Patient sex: M
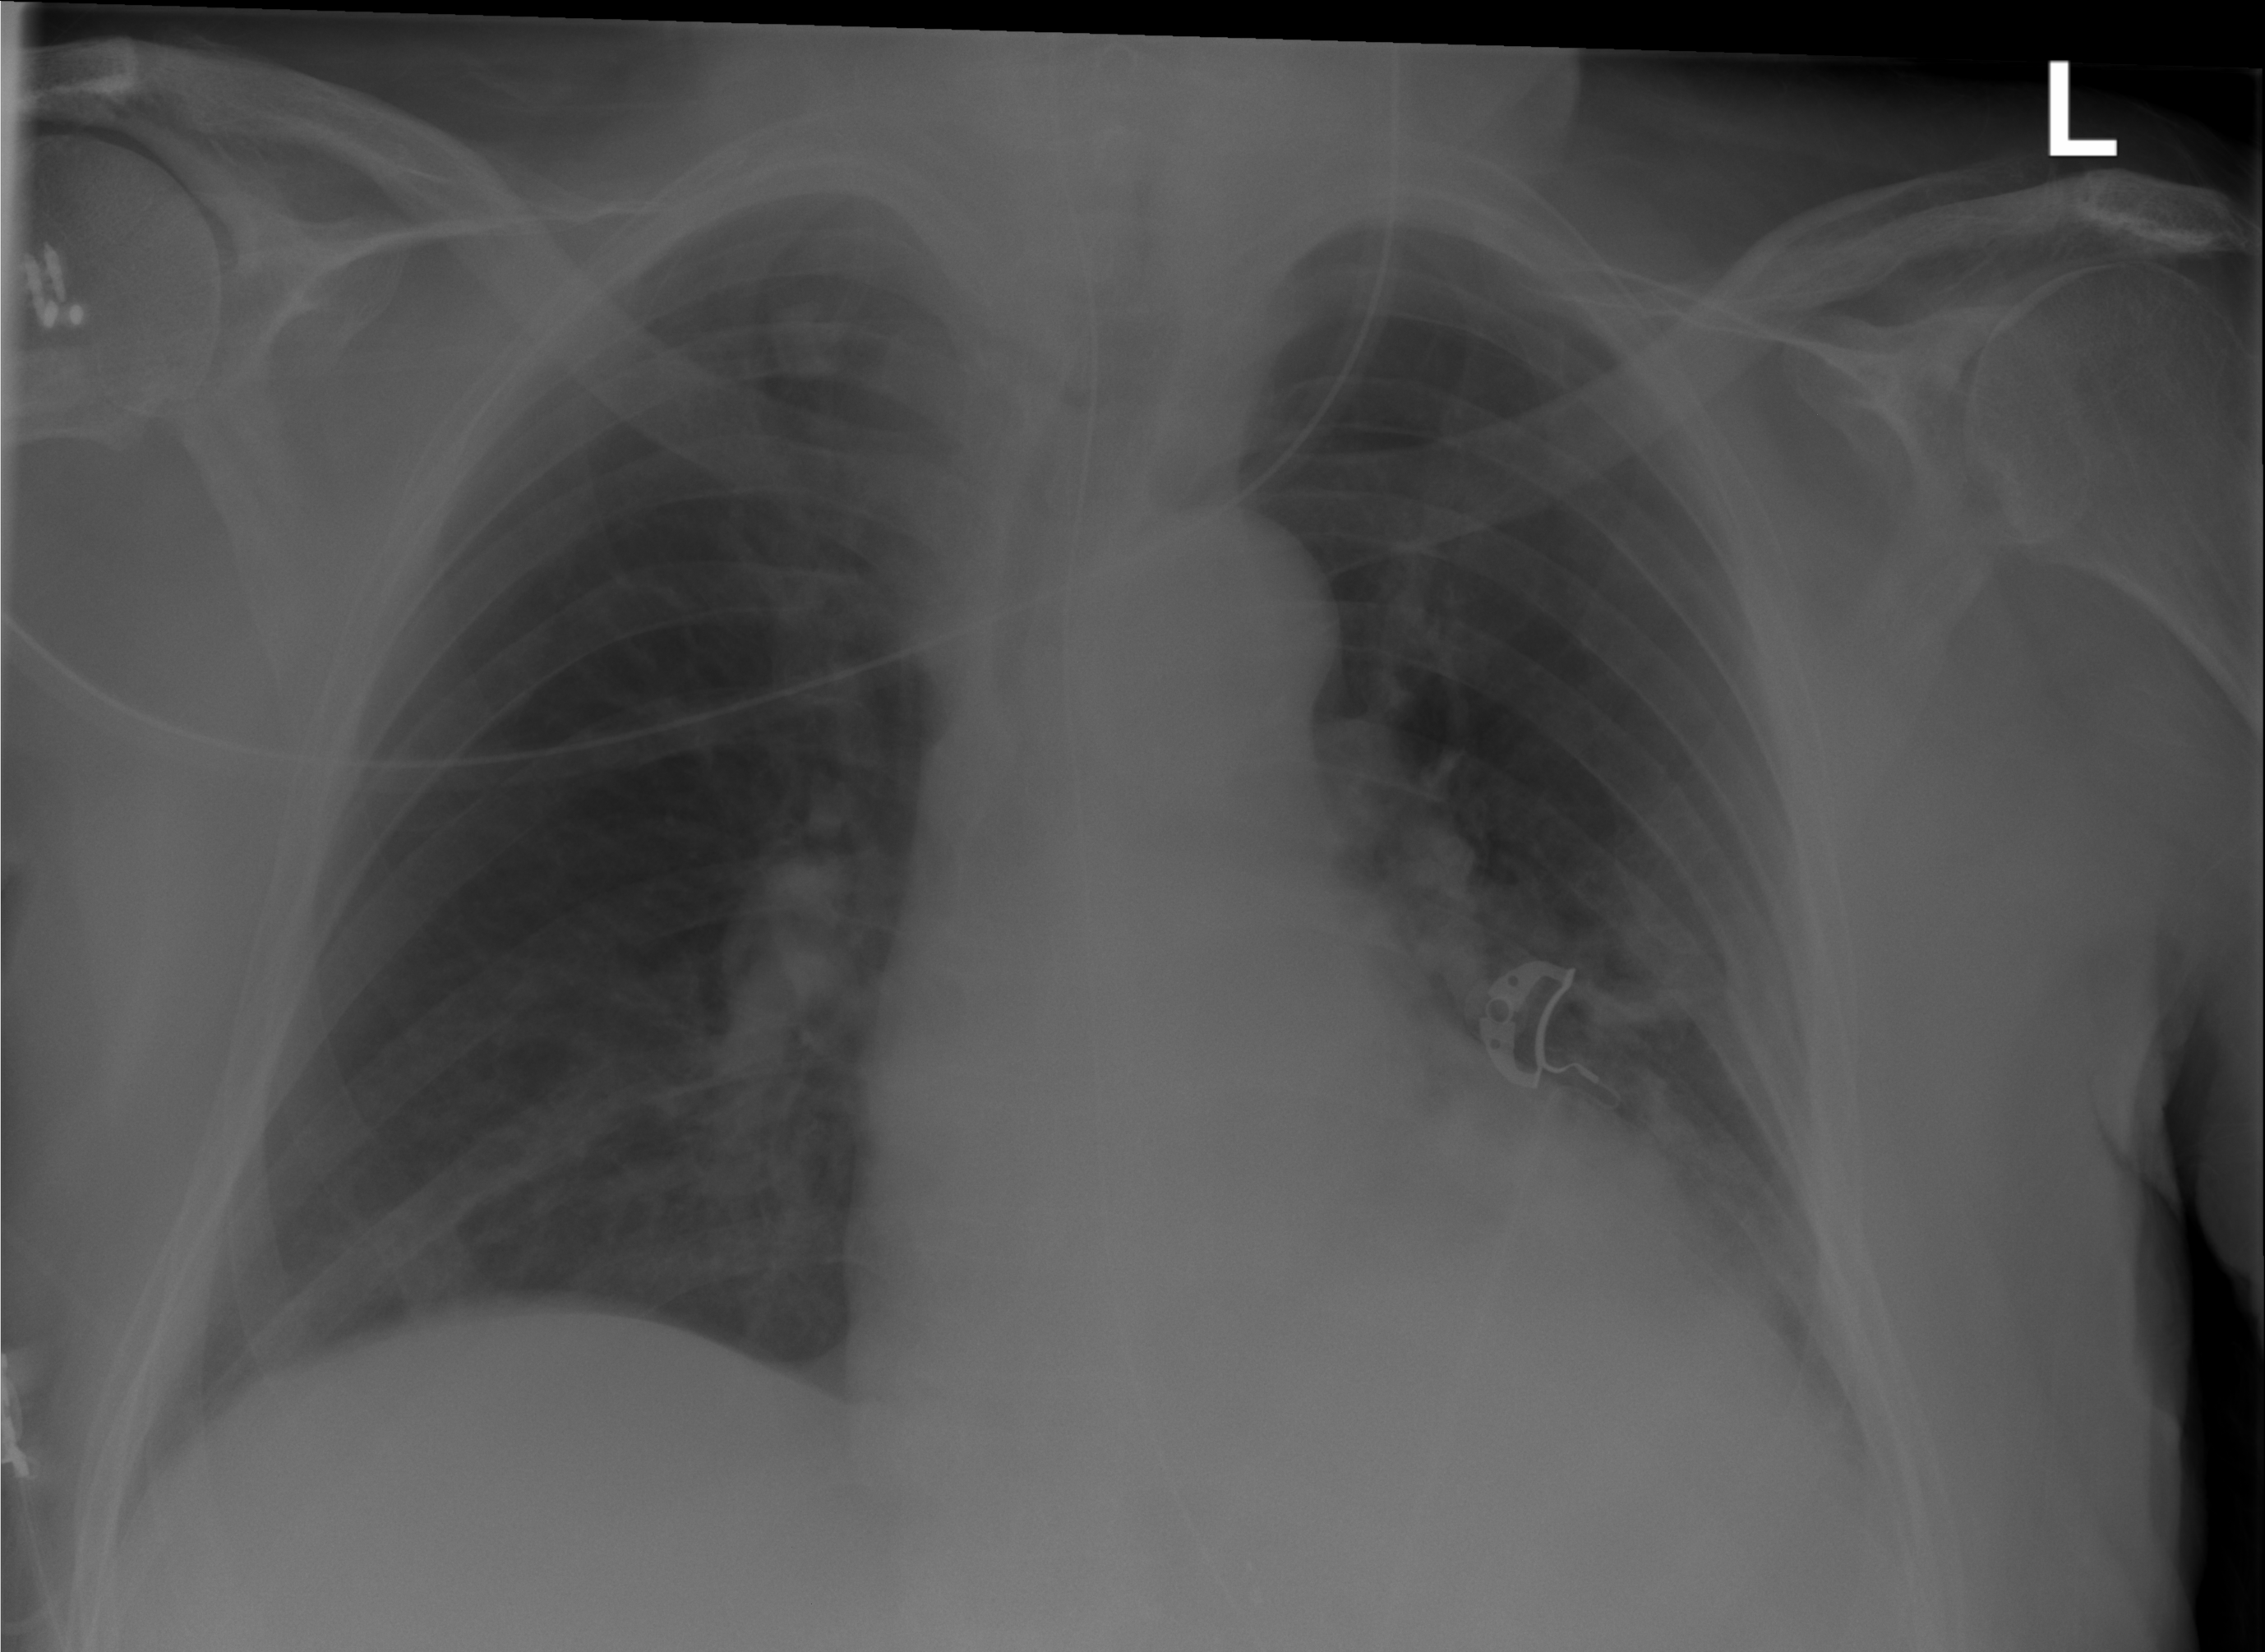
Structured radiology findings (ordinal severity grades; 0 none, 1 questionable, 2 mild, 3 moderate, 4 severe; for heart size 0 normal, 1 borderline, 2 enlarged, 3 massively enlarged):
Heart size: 2
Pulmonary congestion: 0
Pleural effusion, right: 0
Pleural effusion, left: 2
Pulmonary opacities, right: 0
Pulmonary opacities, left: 2
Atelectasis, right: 1
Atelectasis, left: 2